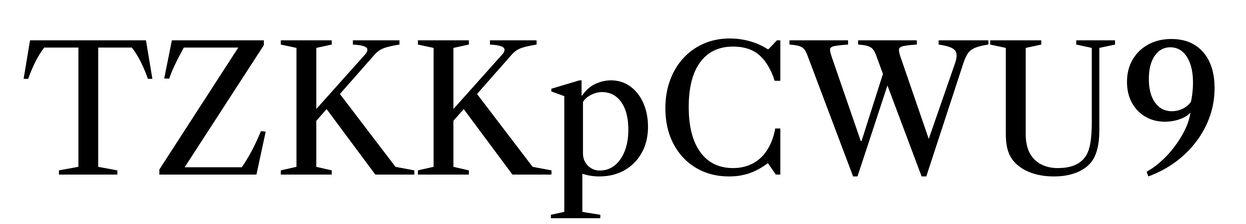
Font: LibreCaslonText_Regular